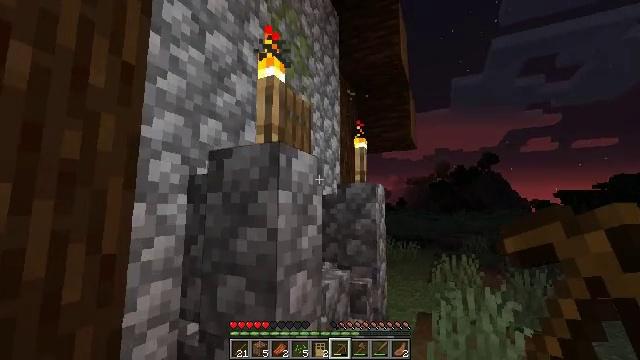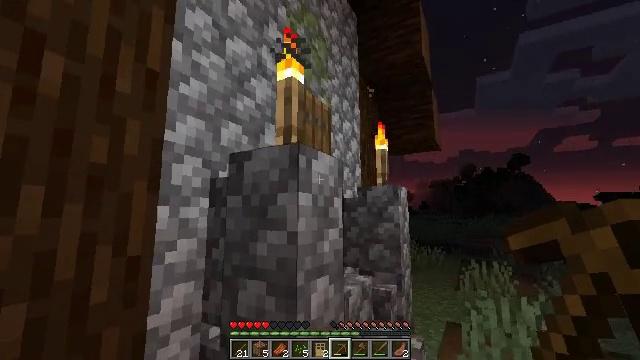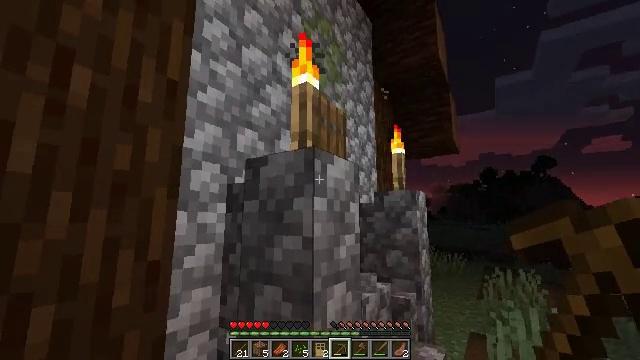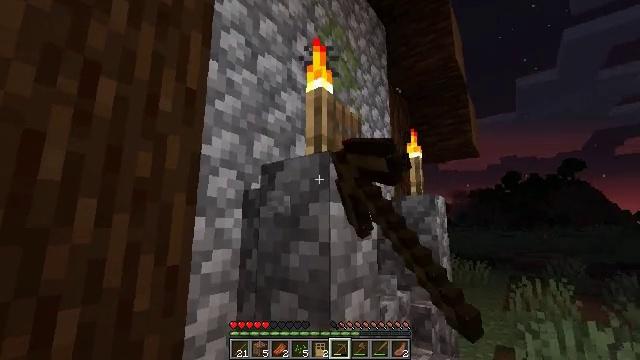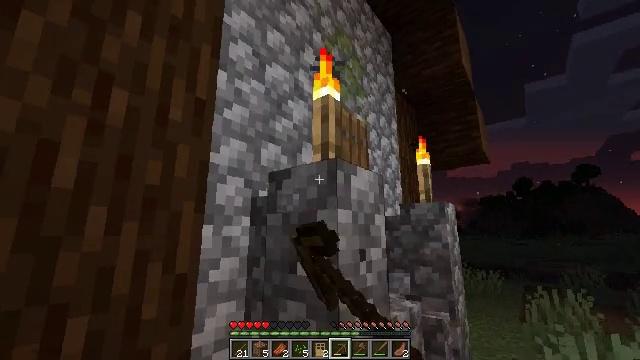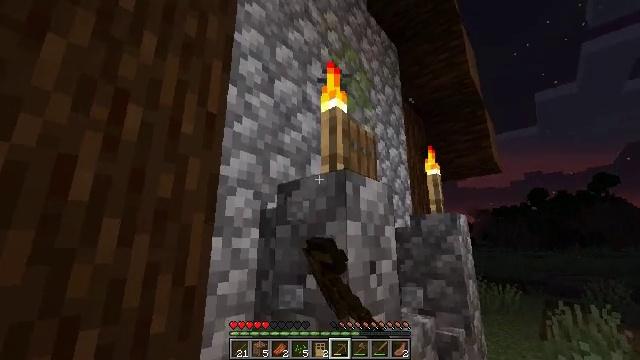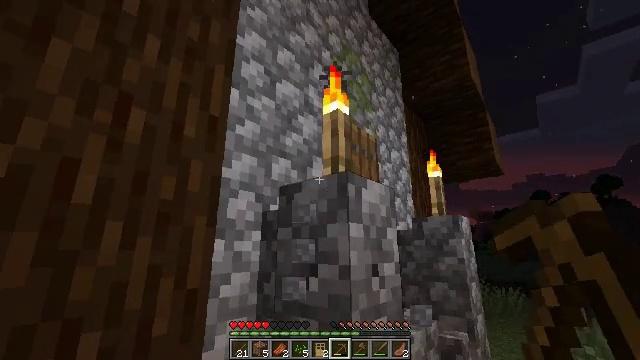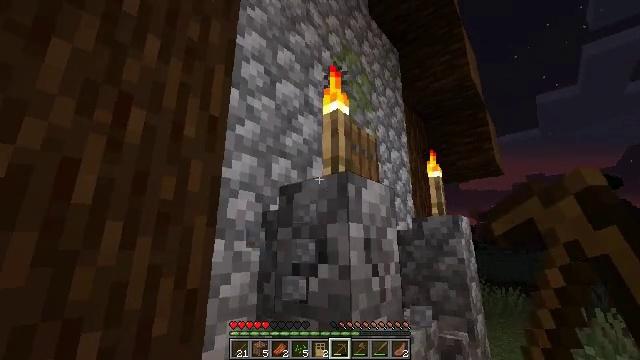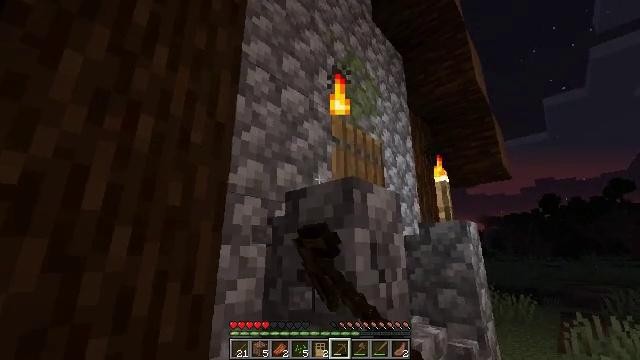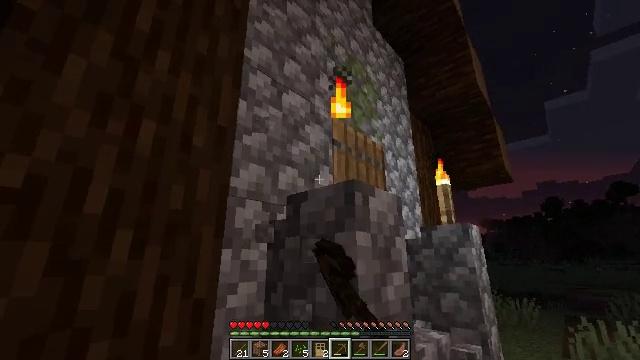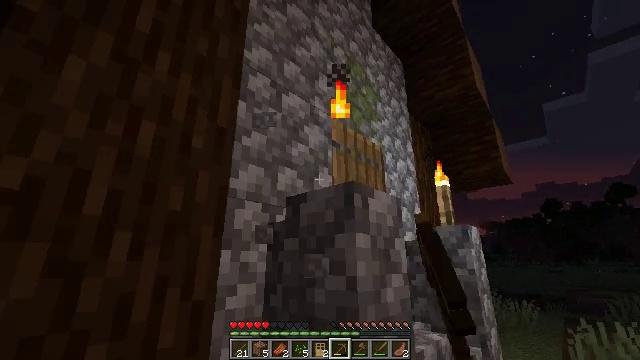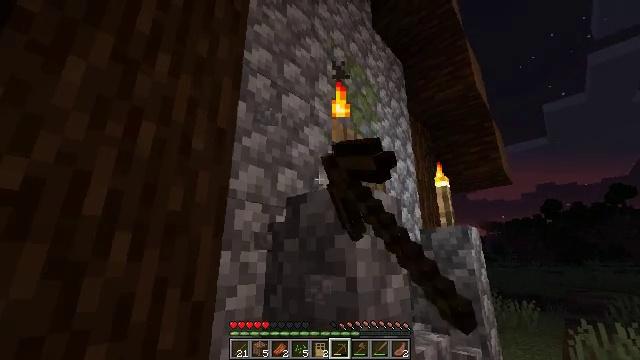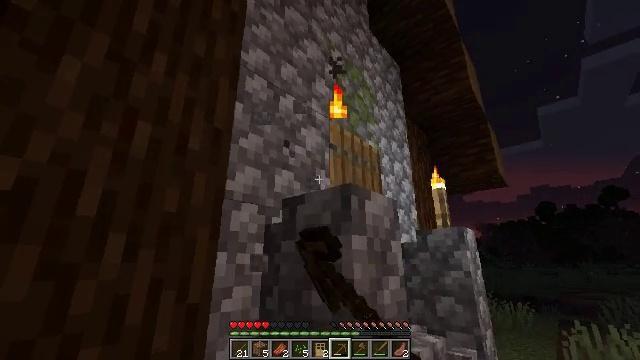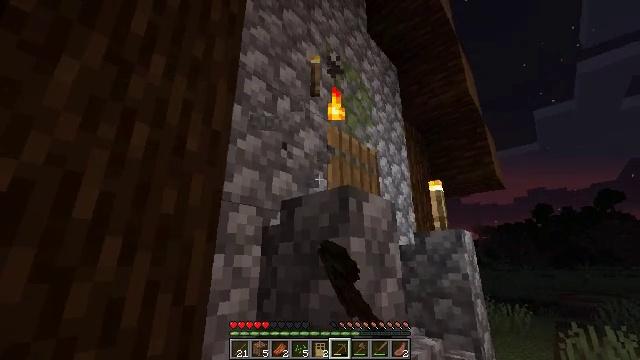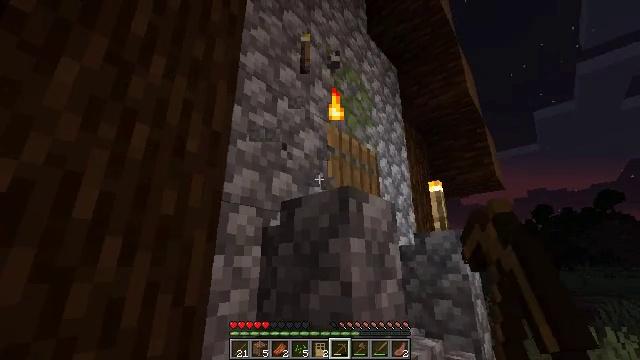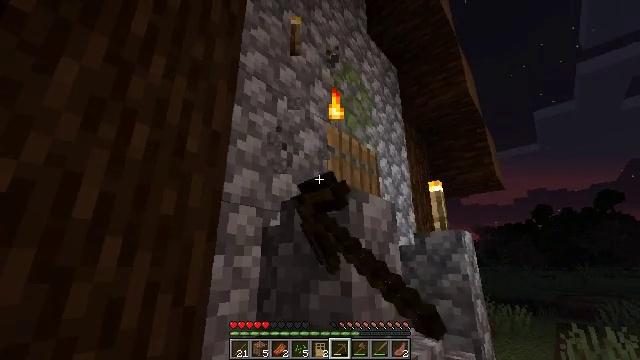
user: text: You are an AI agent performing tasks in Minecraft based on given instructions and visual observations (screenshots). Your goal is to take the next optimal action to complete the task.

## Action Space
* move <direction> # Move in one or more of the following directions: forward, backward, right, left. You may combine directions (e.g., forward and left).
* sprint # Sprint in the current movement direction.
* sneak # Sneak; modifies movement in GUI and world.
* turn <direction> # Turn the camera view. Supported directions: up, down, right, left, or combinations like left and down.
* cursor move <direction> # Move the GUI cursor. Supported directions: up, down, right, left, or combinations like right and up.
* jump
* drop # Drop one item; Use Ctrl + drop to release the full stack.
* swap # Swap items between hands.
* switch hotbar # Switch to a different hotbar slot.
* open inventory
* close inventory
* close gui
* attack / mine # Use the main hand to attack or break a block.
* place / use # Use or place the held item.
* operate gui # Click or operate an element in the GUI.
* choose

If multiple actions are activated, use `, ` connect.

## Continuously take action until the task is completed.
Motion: motion action
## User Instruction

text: Gather the torch from its position.
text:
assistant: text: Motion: turn left
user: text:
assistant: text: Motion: turn left and up, attack / mine
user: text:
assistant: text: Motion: turn left and up, attack / mine
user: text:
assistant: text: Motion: turn left and up, attack / mine
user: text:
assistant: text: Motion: turn left and up, attack / mine
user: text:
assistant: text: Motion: attack / mine
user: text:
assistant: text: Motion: attack / mine
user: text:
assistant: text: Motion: turn left and up, attack / mine
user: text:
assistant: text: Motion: attack / mine
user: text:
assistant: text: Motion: attack / mine
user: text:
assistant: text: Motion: attack / mine
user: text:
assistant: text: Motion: attack / mine
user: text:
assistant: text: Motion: attack / mine
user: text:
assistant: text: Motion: attack / mine
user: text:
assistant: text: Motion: attack / mine
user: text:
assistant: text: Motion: attack / mine
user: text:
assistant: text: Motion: attack / mine
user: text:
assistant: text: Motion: attack / mine
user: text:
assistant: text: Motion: turn right, attack / mine
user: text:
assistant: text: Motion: move right, turn right and down
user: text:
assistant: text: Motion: move right, turn right and down
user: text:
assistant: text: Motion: move forward and move right, turn right and down
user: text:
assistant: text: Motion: move forward and move right
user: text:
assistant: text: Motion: move forward and move right, turn left and down
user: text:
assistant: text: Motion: move forward and move right, turn left
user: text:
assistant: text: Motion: move forward and move right, turn left
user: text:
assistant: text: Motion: move forward and move right, turn left
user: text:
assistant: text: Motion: move forward and move right, turn left
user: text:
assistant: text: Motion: move forward and move right, turn left
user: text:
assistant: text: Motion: move forward, turn left, attack / mine